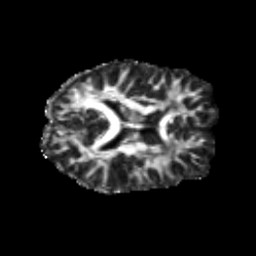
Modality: FA
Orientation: axial
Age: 26
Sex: female
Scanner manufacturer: siemens
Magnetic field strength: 3 T
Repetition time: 3.5 s
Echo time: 0.113 s